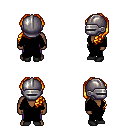
a pixel art fantasy rpg character, male body template, human, dark skin, black robe, magenta pants, light blonde princess hairstyle, metal helm, black shoes, four views (front, back, left, right), 2x2 character sprite sheet, small pixel art, hard edges, no anti-aliasing